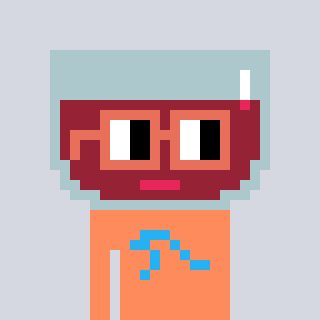
a pixel art character with square orange glasses, a wine-shaped head and a peachy-colored body on a cool background